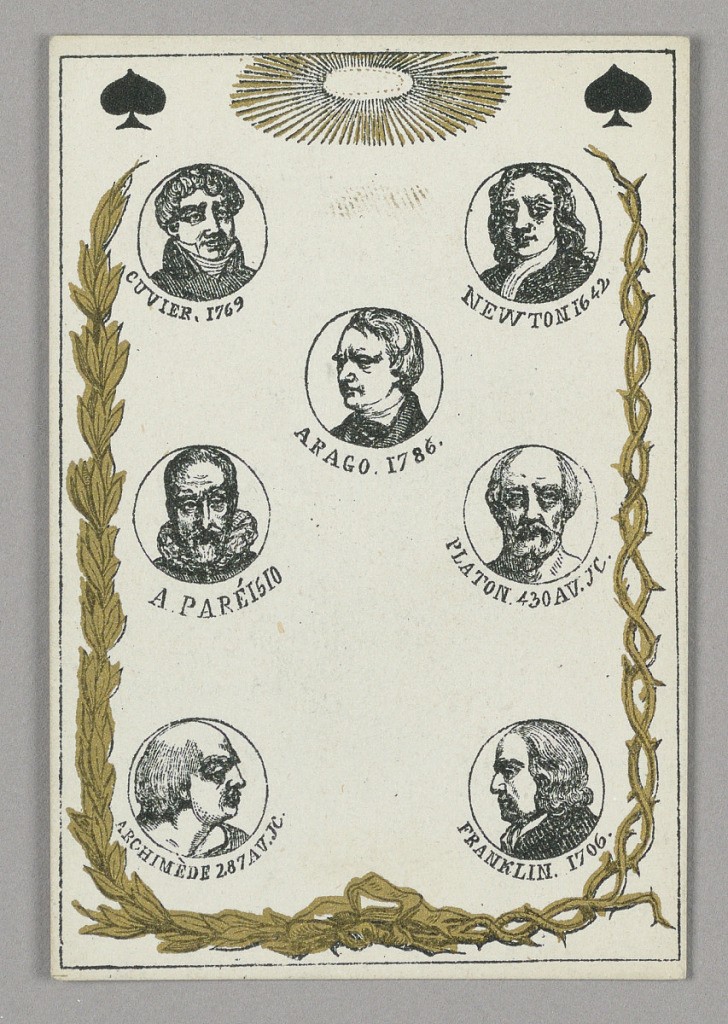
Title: Great Scientists, Playing Card from Set of "Cartes héroïques" or "Des grands hommes"
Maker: Eugène Moreau, French, active 19th c.
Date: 1871
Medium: Stencil-colored lithograph on paper
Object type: Playing card
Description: Playing card from a set of "Cartes héroïques" or "Des grands hommes"